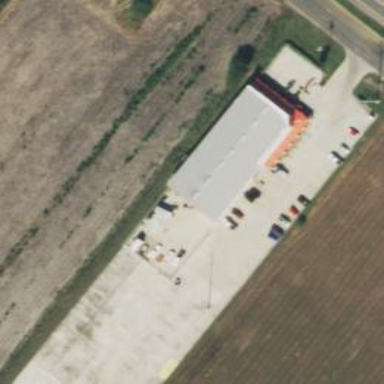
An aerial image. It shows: Building housing motorcycle shop.